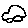
Label: car